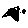
Label: triangle